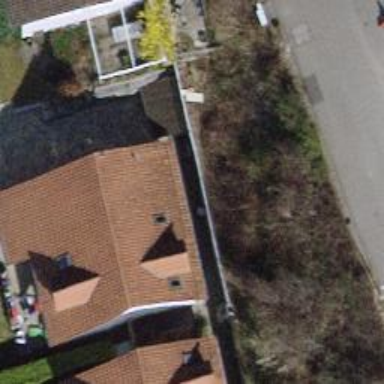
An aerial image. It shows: Detached building.